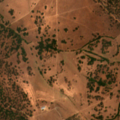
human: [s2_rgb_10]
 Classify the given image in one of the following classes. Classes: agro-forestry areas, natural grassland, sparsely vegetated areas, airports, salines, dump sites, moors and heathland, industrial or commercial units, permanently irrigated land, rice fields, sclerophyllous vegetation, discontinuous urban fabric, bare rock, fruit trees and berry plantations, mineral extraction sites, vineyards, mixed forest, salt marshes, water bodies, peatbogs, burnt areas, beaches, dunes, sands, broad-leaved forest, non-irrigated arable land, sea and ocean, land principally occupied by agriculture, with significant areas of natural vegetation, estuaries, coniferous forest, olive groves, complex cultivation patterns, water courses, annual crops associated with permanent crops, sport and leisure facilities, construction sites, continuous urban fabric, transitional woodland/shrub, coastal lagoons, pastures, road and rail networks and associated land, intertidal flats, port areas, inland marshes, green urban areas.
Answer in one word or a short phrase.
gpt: non-irrigated arable land, pastures, agro-forestry areas, broad-leaved forest